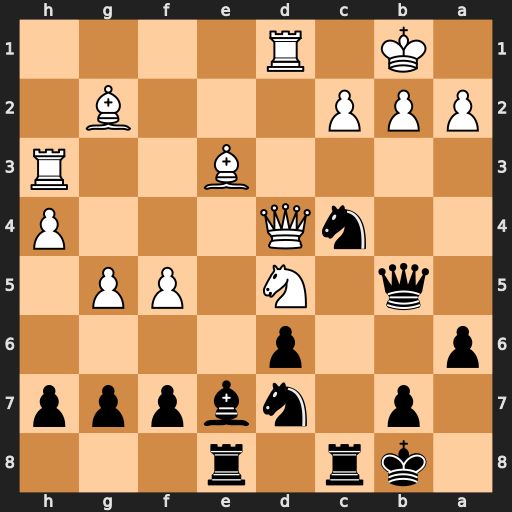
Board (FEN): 1kr1r3/1p1nbppp/p2p4/1q1N1PP1/2nQ3P/4B2R/PPP3B1/1K1R4
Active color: b
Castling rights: -
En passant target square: -
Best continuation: Na3+ Ka1 Nxc2+